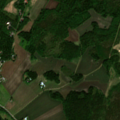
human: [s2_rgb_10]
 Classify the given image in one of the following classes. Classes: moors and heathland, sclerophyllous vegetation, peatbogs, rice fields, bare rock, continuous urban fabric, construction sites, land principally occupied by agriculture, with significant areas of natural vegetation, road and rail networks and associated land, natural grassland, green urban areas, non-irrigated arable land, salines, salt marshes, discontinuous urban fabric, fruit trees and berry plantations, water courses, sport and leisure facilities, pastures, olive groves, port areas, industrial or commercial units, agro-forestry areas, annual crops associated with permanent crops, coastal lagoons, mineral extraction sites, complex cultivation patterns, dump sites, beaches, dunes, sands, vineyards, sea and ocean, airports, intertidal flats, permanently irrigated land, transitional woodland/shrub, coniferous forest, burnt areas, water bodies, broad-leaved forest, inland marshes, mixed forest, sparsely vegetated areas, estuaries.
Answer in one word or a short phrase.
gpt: discontinuous urban fabric, non-irrigated arable land, land principally occupied by agriculture, with significant areas of natural vegetation, mixed forest, transitional woodland/shrub